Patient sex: F
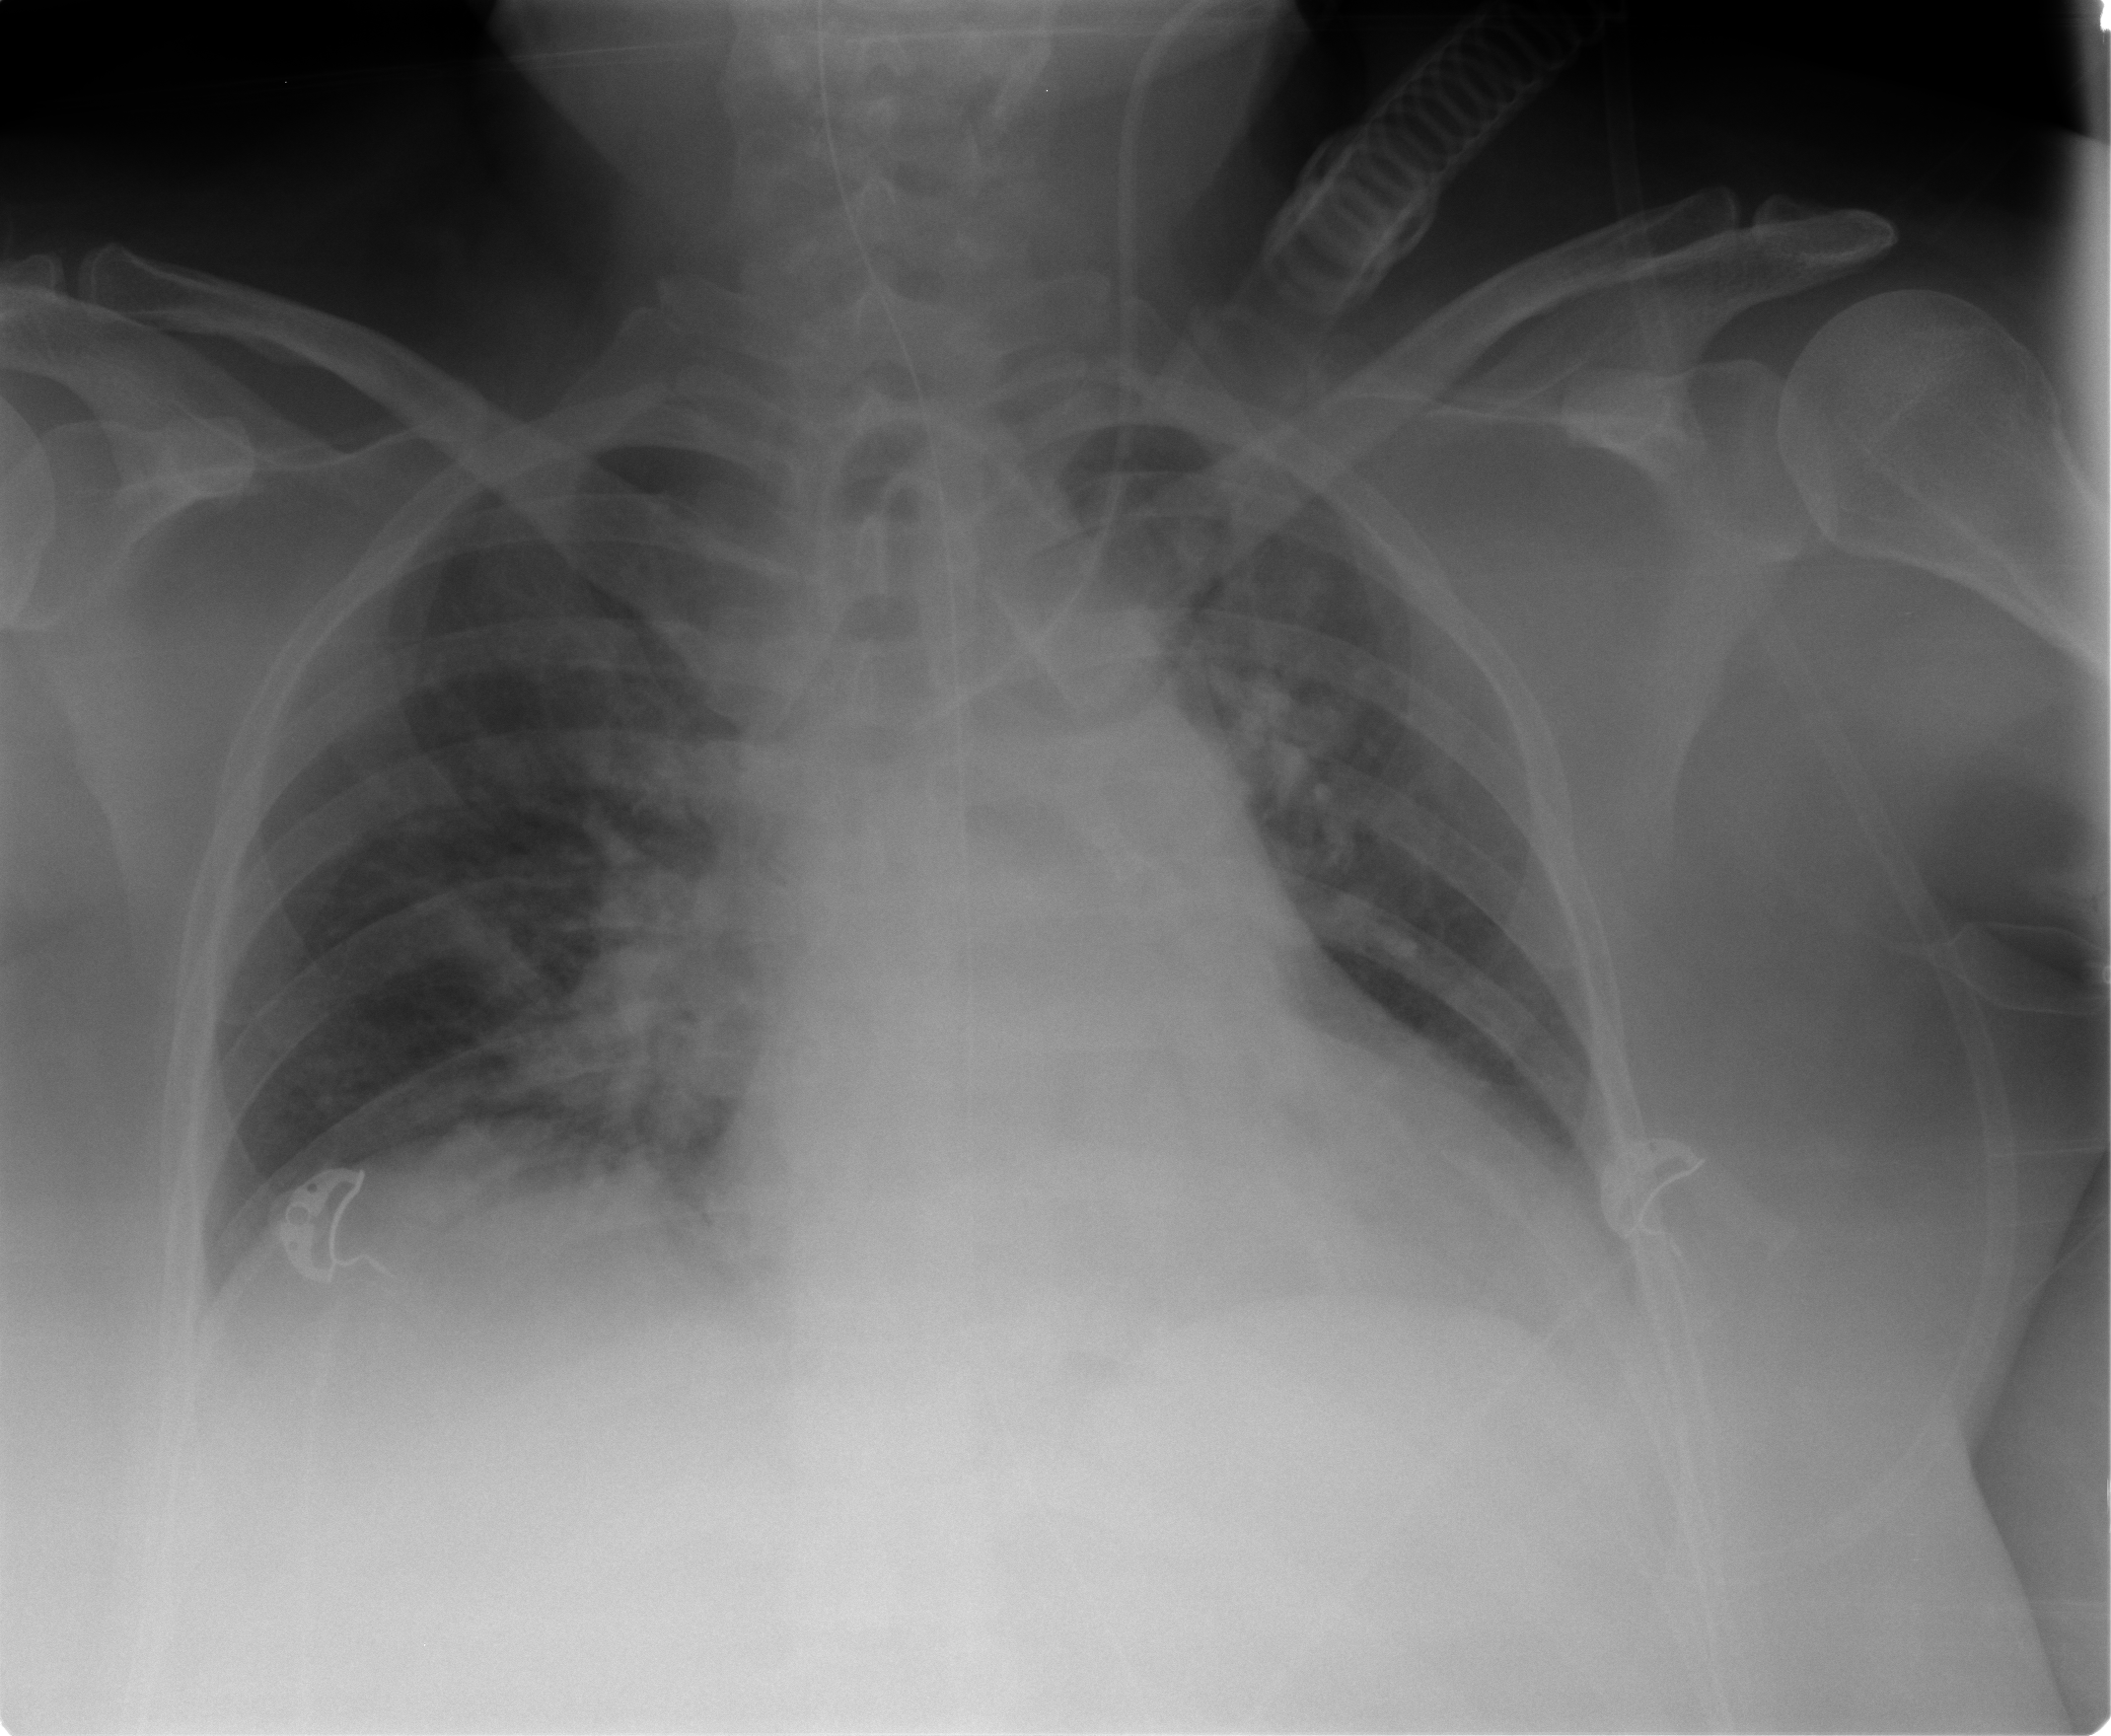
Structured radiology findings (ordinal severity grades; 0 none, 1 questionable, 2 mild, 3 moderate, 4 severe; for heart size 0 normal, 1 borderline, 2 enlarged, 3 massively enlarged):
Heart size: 2
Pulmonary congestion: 2
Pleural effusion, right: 2
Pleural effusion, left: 2
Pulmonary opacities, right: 1
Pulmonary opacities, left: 1
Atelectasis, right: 2
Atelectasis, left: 2